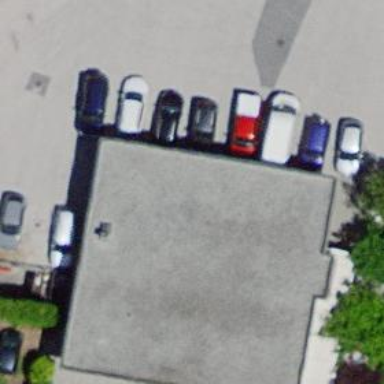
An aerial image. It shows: Restaurant.